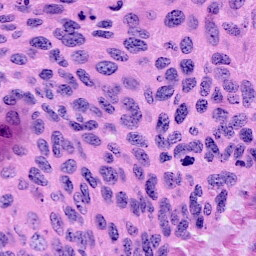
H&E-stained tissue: Cervix